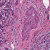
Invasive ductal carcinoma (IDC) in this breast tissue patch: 1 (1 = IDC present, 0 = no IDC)